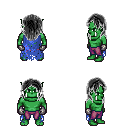
a pixel art fantasy rpg character, male body template, orc, green skin, blue tattered cape, magenta pants, gray long hairstyle, metal gloves, four views (front, back, left, right), 2x2 character sprite sheet, small pixel art, hard edges, no anti-aliasing